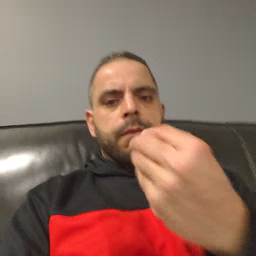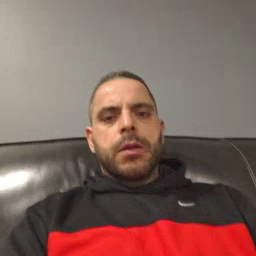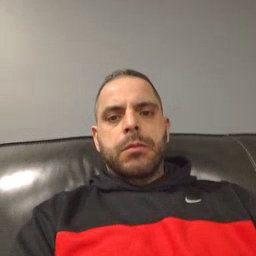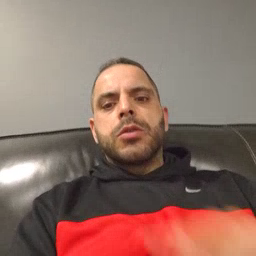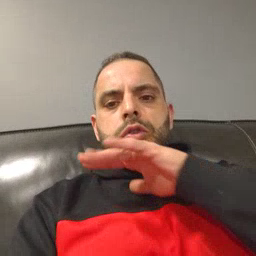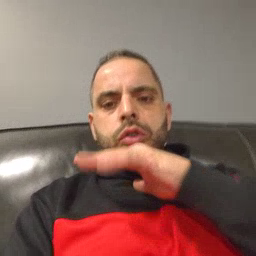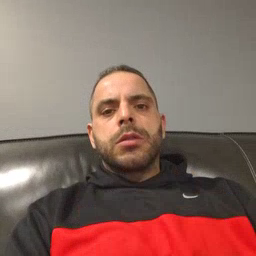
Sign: dirty